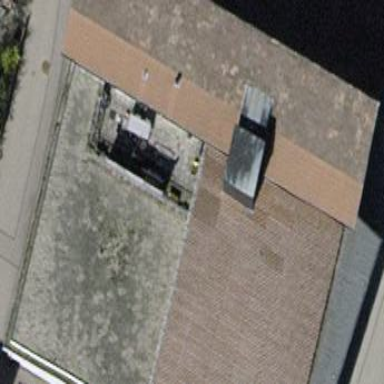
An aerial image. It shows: Retail building with gabled roof.